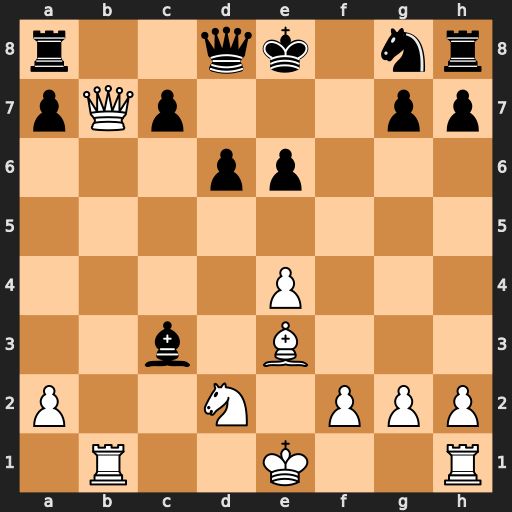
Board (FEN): r2qk1nr/pQp3pp/3pp3/8/4P3/2b1B3/P2N1PPP/1R2K2R
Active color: w
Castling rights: Kkq
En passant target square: -
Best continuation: Qc6+ Kf7 Qxc3